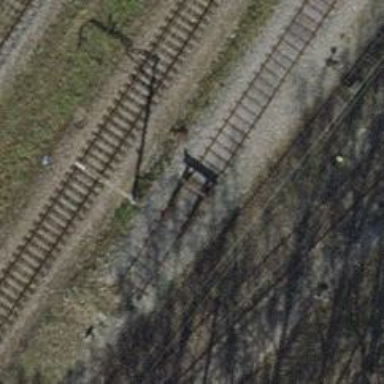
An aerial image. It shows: Railway buffer stop.